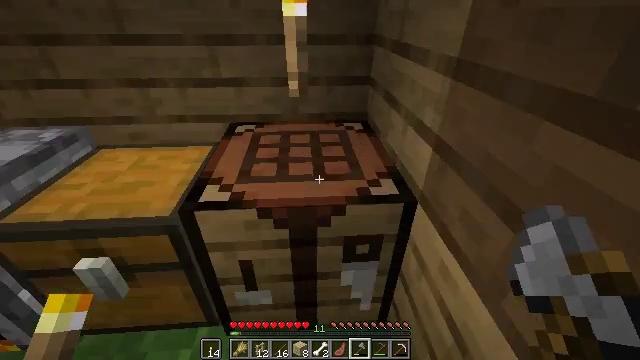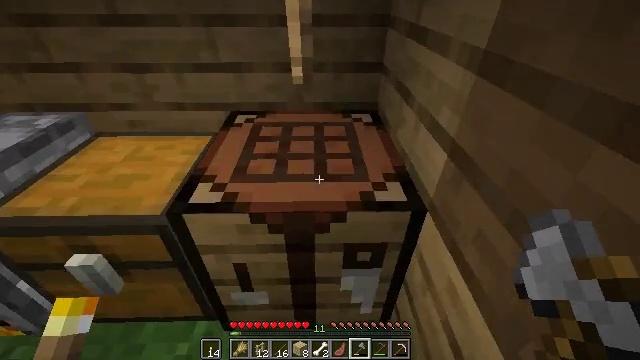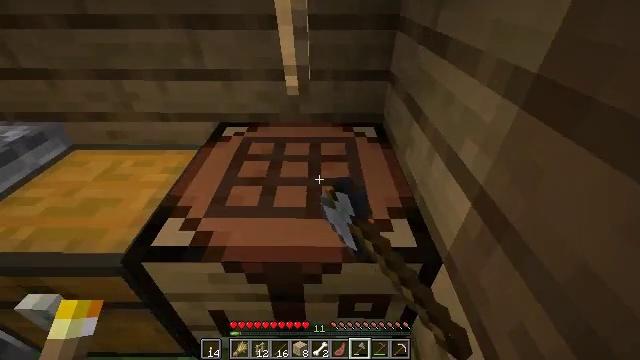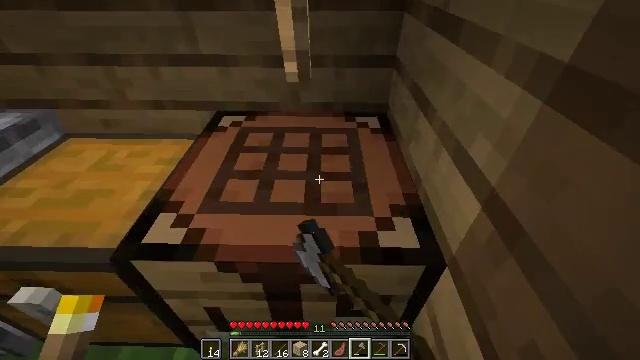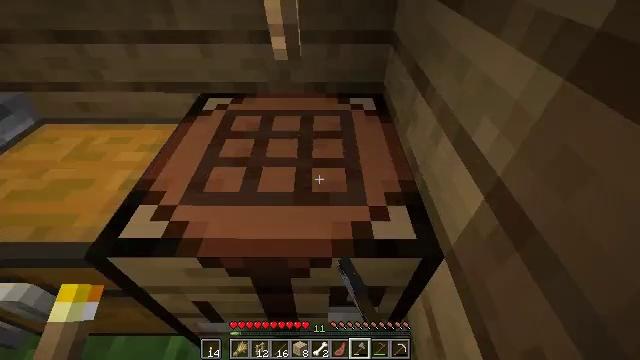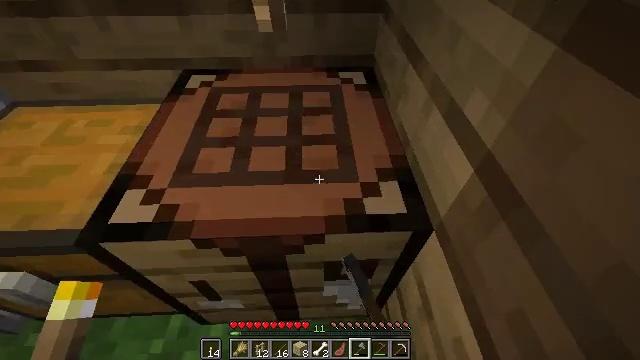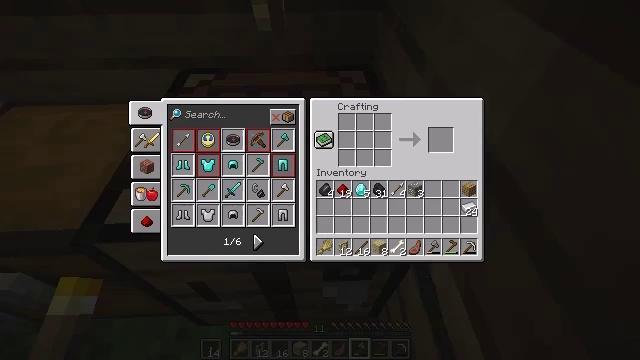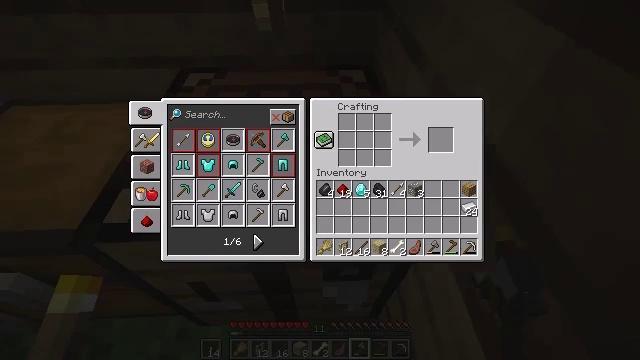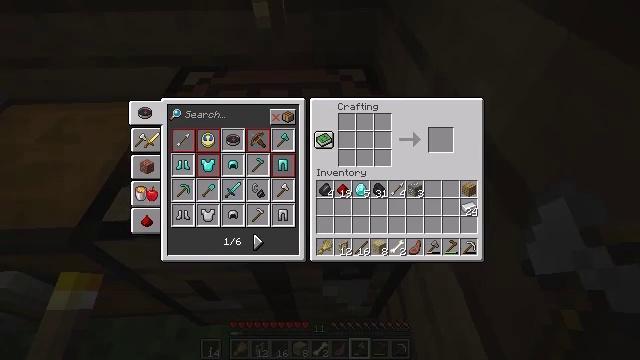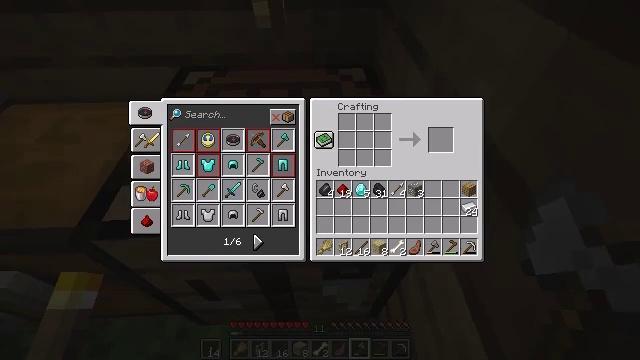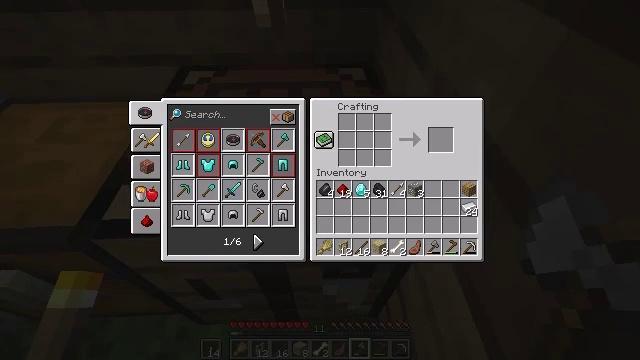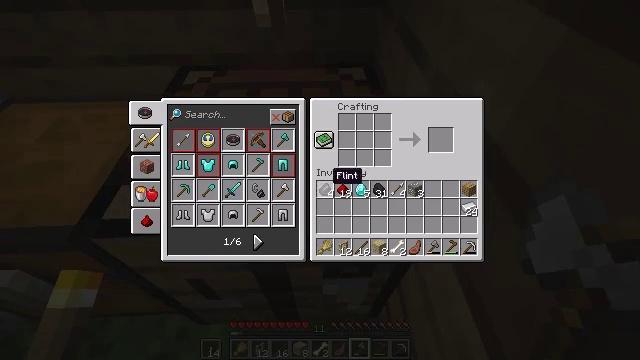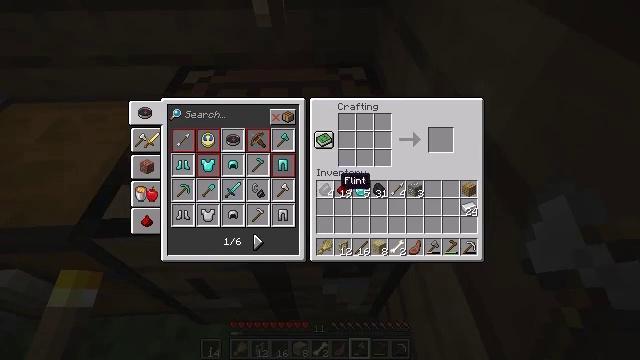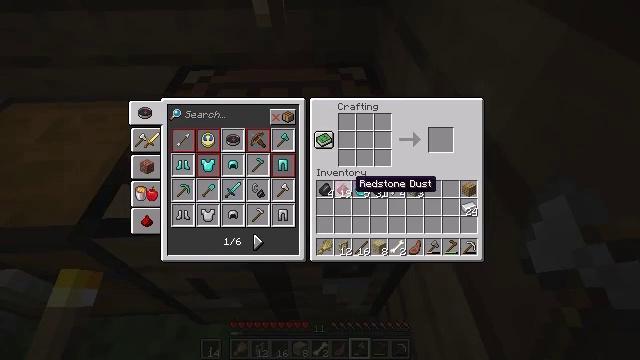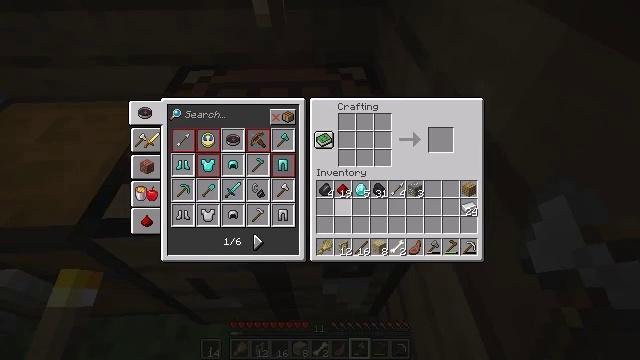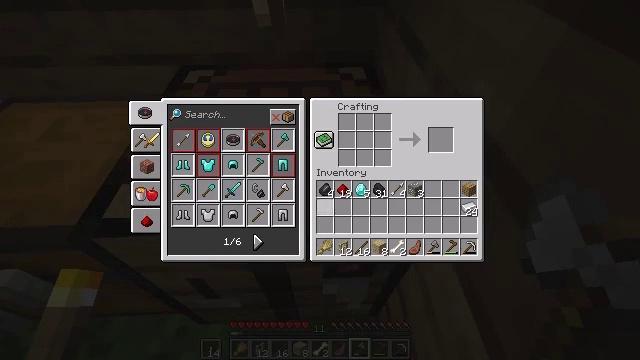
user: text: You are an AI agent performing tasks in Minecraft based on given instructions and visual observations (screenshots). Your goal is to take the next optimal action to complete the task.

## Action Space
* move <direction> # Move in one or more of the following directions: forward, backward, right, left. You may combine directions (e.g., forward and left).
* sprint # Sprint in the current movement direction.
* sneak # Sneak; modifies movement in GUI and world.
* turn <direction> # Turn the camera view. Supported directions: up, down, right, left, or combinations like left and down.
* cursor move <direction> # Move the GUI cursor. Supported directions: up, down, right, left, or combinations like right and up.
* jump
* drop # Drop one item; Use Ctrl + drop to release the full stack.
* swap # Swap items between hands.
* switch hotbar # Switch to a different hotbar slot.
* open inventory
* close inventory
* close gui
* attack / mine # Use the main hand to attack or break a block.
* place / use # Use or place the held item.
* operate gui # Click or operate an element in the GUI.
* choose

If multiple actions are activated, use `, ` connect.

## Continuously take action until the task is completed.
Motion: motion action
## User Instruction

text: Make a birch fence gate in the crafting grid.
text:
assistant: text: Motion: move forward, turn left and down, use / place
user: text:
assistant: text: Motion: turn left, use / place
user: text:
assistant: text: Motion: turn down, use / place
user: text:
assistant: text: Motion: turn right and down
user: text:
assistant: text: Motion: turn right and down
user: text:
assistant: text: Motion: no_op
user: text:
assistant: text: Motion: no_op
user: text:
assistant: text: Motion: no_op
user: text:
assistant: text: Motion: no_op
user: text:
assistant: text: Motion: no_op
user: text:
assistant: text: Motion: no_op
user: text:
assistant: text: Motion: cursor move right
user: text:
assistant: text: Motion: cursor move right
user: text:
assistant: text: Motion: cursor move left and down
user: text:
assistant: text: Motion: cursor move left and down
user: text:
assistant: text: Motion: cursor move left and down
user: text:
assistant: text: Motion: no_op
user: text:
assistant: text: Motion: no_op
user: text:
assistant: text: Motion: cursor move left
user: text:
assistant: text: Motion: cursor move left
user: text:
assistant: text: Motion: cursor move left
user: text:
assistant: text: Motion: no_op
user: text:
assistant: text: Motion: no_op
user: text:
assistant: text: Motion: operate gui
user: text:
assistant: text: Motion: operate gui
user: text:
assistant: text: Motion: no_op
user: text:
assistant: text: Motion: no_op
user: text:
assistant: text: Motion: operate gui
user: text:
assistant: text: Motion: operate gui
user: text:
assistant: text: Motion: no_op